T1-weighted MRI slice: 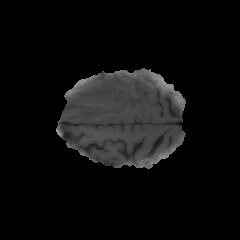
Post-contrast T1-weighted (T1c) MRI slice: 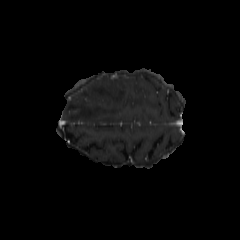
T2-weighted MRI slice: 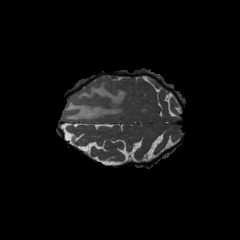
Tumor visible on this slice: yes